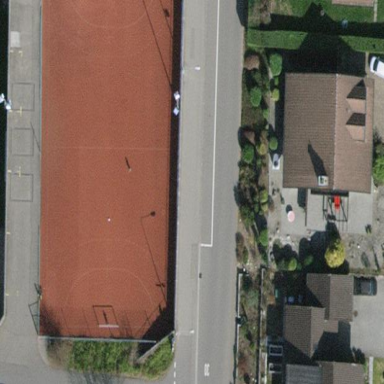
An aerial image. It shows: Fenced multi-sport pitch.